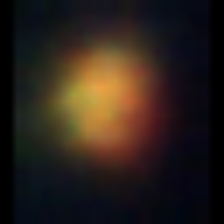
Taxon: NanoPlankton
Group: Other